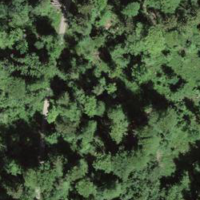
EUNIS habitat code: 44
Species observed at this site:
Lysimachia nemorum